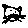
Label: cat